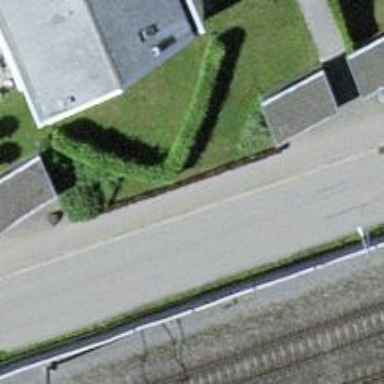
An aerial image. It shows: Hedge acting as barrier.